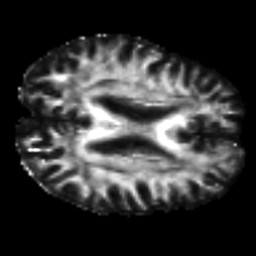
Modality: FA
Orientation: axial
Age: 32
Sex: male
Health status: healthy
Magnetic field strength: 3 T
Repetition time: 8.4 s
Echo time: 0.0926 s